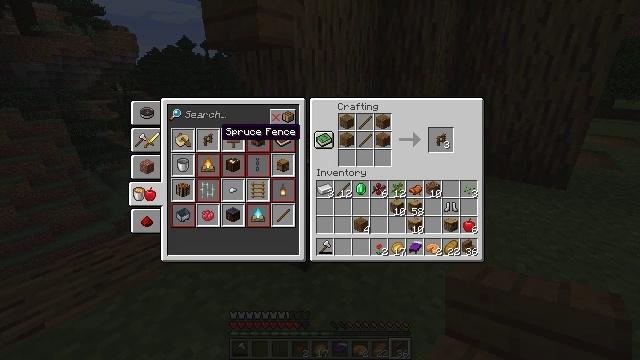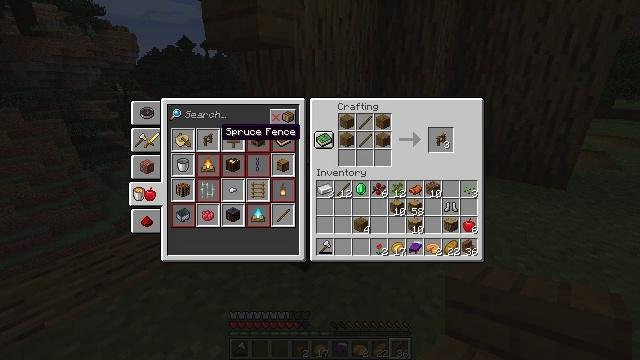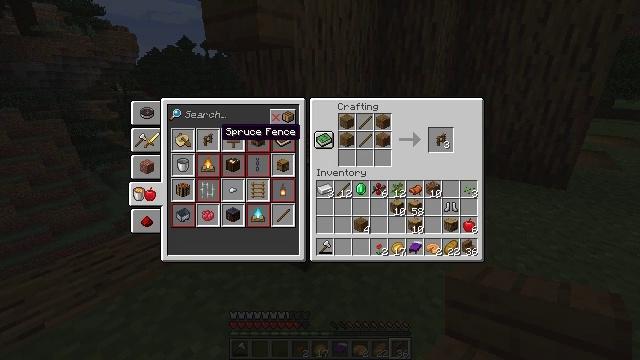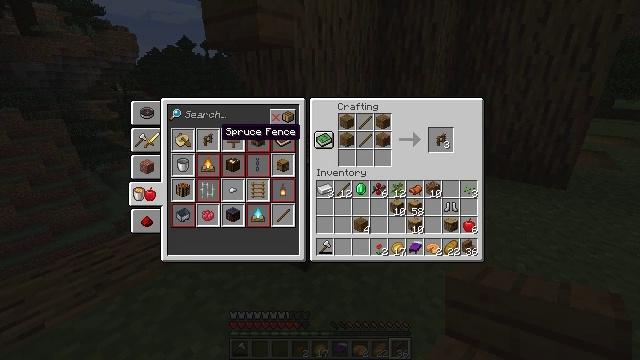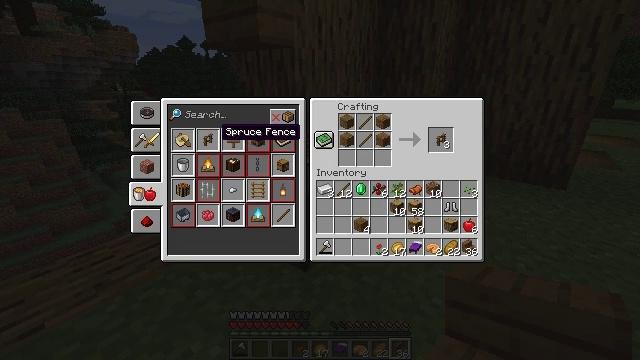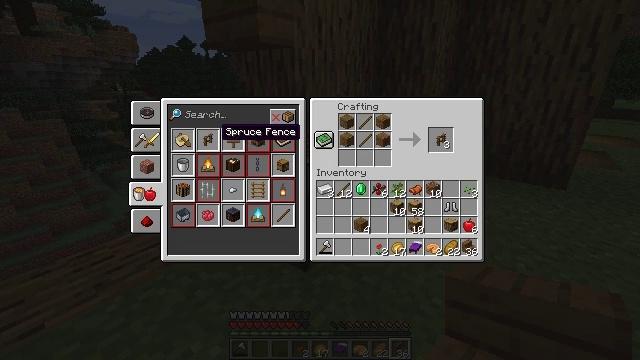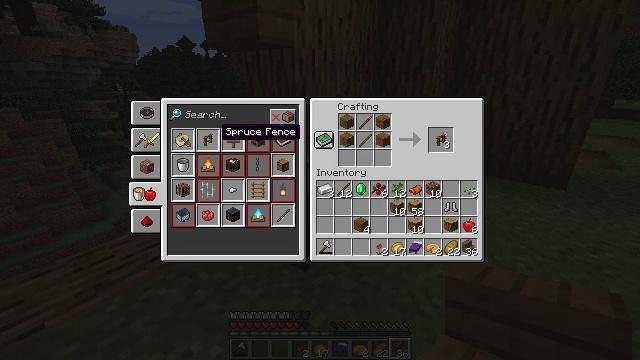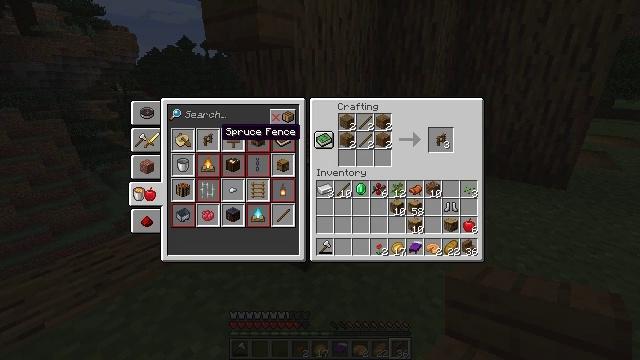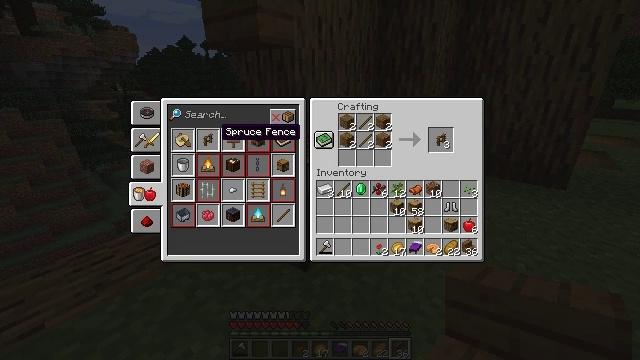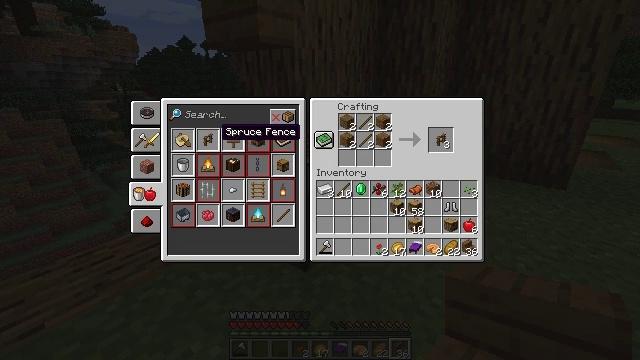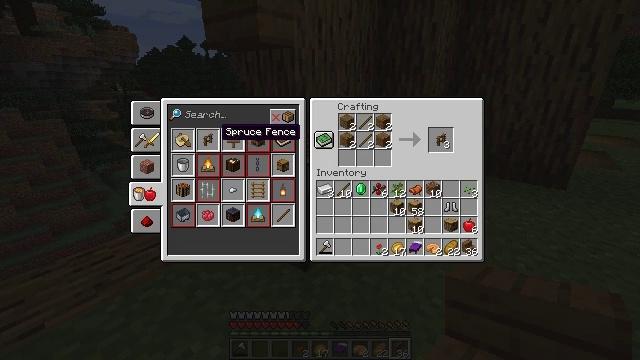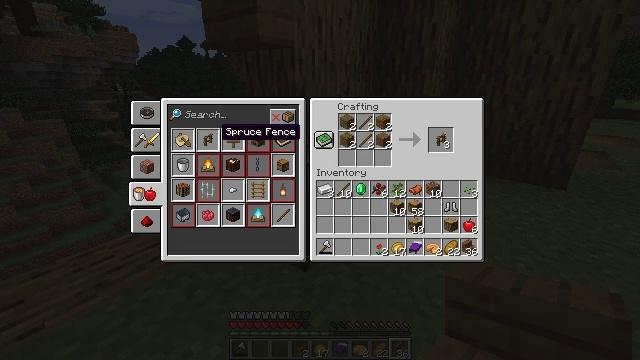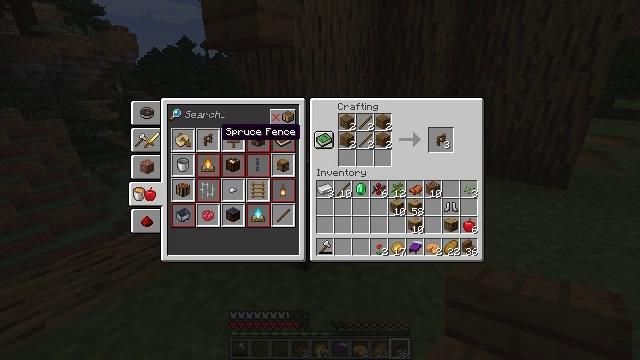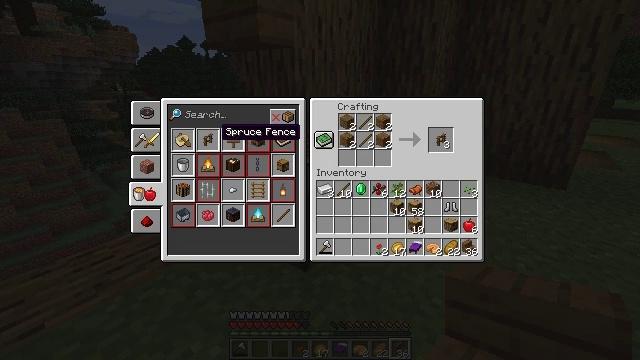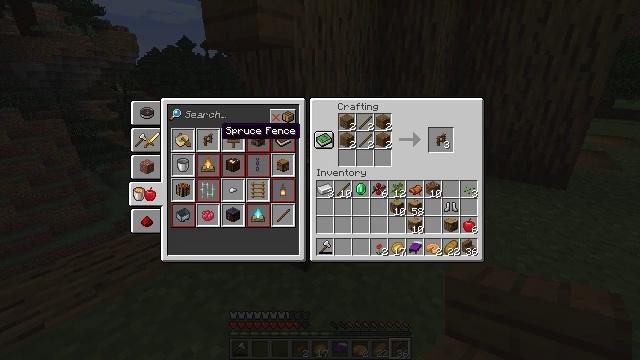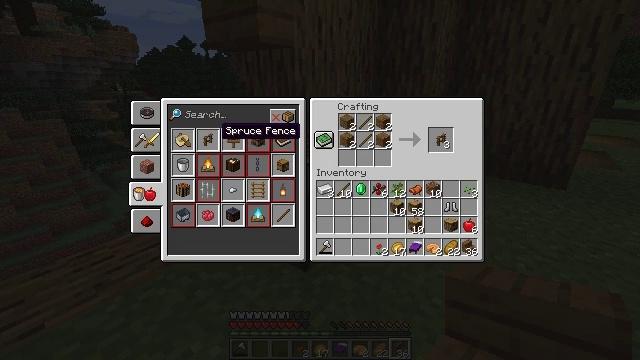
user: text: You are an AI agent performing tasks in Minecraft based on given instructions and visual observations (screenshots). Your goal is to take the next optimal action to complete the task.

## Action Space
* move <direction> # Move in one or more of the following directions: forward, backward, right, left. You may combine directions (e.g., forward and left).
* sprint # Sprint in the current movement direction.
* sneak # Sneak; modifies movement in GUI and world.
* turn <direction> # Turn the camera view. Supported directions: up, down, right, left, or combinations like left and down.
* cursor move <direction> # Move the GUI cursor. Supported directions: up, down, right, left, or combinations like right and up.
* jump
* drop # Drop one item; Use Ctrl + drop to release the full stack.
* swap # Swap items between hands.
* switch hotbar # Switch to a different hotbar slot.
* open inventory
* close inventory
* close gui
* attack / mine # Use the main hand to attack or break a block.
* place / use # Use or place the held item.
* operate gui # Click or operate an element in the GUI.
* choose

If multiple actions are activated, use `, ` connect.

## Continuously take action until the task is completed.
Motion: motion action
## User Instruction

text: Use spruce planks and sticks to make a spruce fence.
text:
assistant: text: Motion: sneak, operate gui
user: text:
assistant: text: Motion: sneak, operate gui
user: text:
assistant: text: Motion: sneak, operate gui
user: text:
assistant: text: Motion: sneak
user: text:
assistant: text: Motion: sneak
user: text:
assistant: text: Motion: sneak
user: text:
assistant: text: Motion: sneak
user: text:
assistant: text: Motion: sneak
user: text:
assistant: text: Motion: sneak
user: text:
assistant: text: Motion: sneak
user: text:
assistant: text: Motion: sneak
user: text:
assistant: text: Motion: sneak, choose
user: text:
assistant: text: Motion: sneak, choose
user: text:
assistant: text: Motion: sneak
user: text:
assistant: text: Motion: sneak
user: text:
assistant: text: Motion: sneak
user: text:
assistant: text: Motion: sneak
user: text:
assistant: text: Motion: sneak
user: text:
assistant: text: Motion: sneak
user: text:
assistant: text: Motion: sneak
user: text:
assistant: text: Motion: sneak
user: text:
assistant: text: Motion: sneak, cursor move right
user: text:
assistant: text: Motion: sneak, cursor move right
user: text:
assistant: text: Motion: sneak, cursor move right
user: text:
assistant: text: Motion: sneak, cursor move right
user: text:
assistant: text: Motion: sneak
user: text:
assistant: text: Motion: sneak
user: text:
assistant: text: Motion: sneak
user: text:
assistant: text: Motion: sneak
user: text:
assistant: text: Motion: sneak